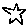
Label: star